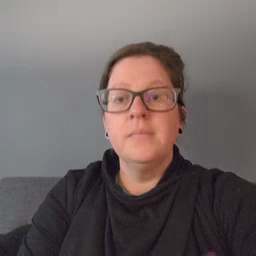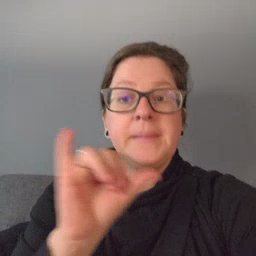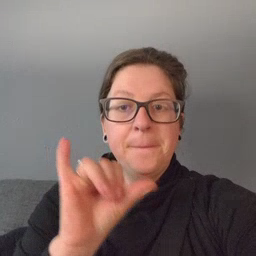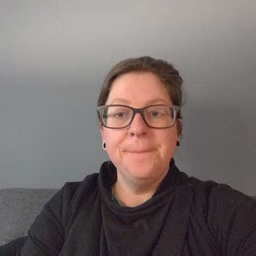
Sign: same